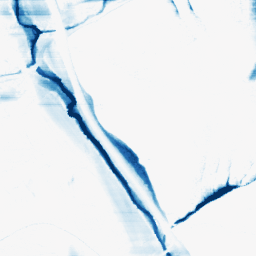
Category: morphological
Decomposition family: morphological_rect
Decomposition parameters: operation: closing
width: 50
height: 3
Upsampling method: cubic_catmull_rom
Upsampling parameters: scale: 4
Upsampling scale: 4